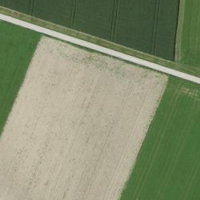
EUNIS habitat code: 52
Species observed at this site:
Cirsium arvense